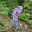
Label: 8